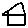
Label: house